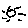
Label: sun